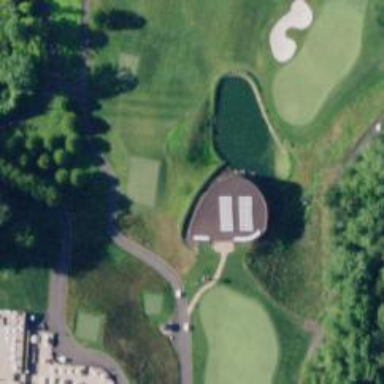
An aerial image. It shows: Footway that serves as golf path.